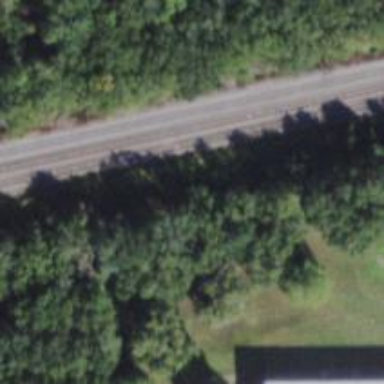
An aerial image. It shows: Railway track.